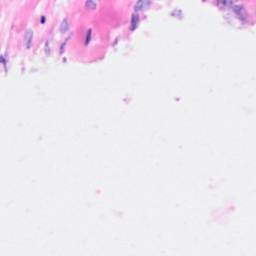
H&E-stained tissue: Breast